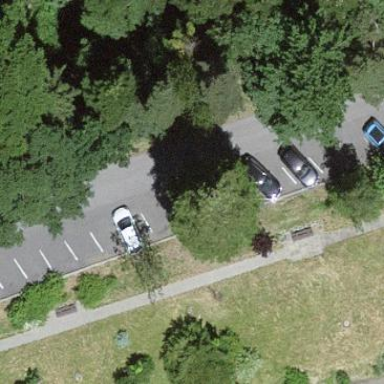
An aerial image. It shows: Parking area.